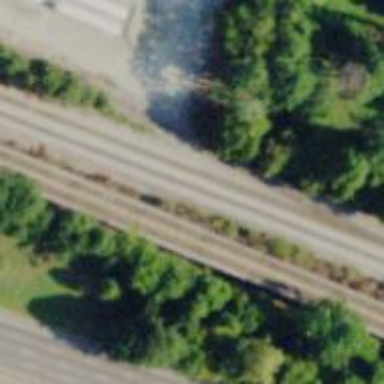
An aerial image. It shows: Trap point for railway derailment prevention.